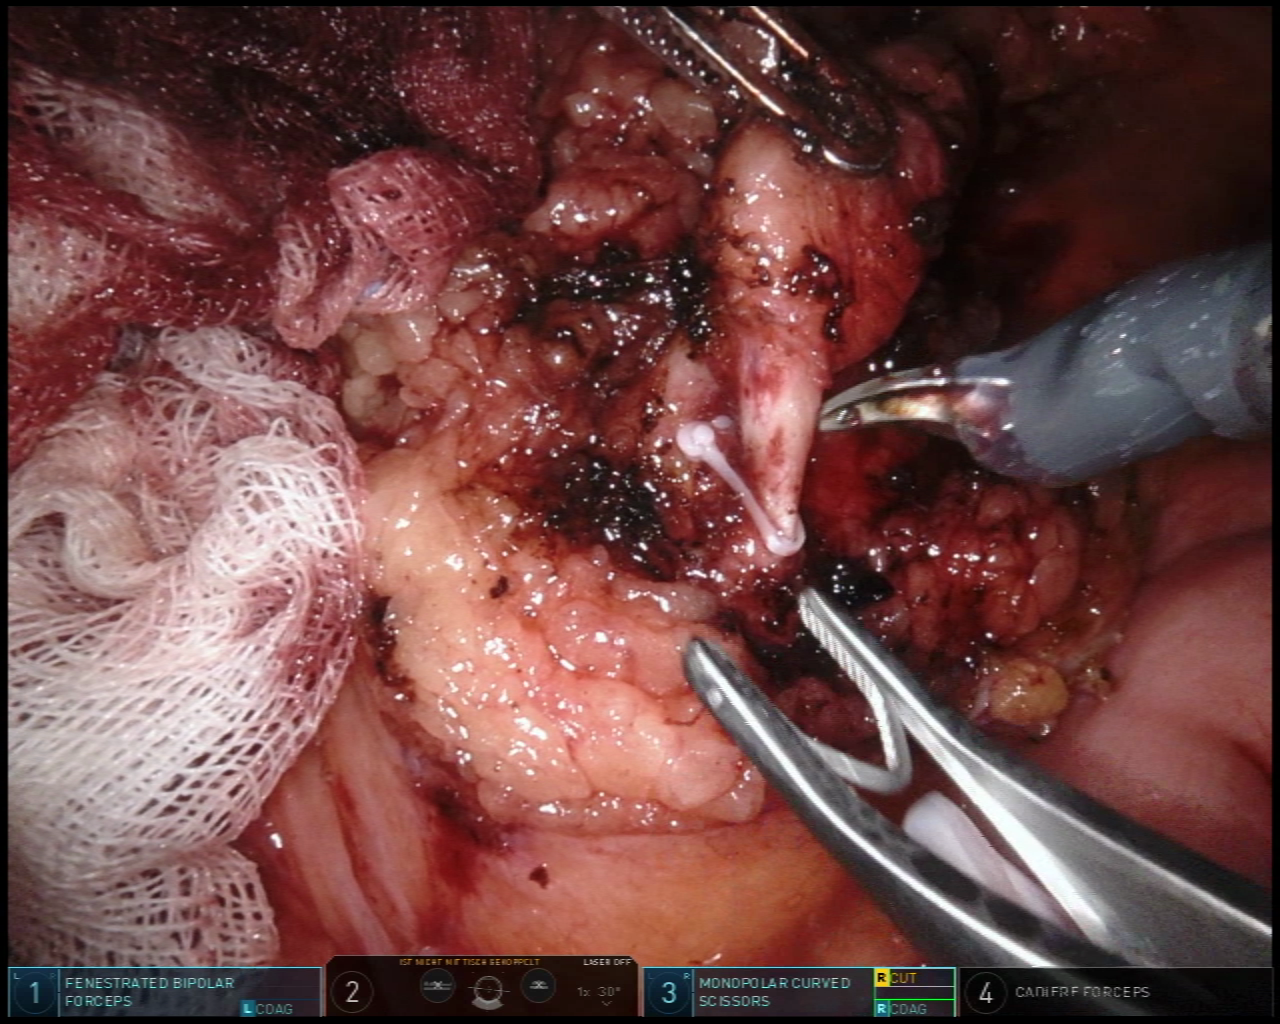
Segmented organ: inferior_mesenteric_artery
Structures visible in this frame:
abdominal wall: no
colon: no
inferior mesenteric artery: yes
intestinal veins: no
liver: no
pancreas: no
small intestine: yes
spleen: no
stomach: no
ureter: no
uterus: no
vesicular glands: no